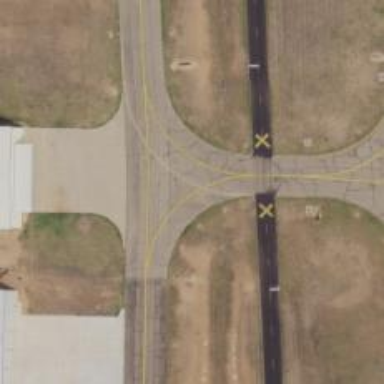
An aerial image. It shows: View of taxiway at the airport.